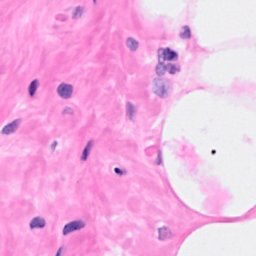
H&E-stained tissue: Breast